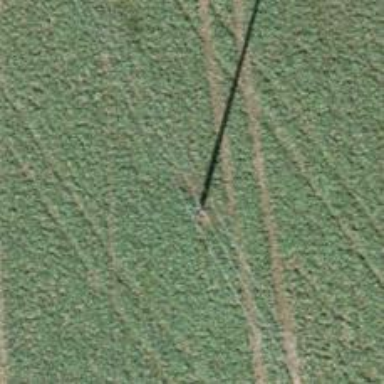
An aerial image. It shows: Concrete power pole.